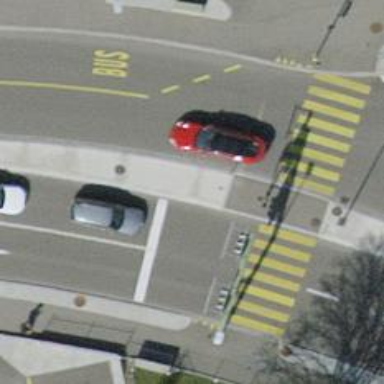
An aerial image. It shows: Road with traffic signals.